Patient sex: M
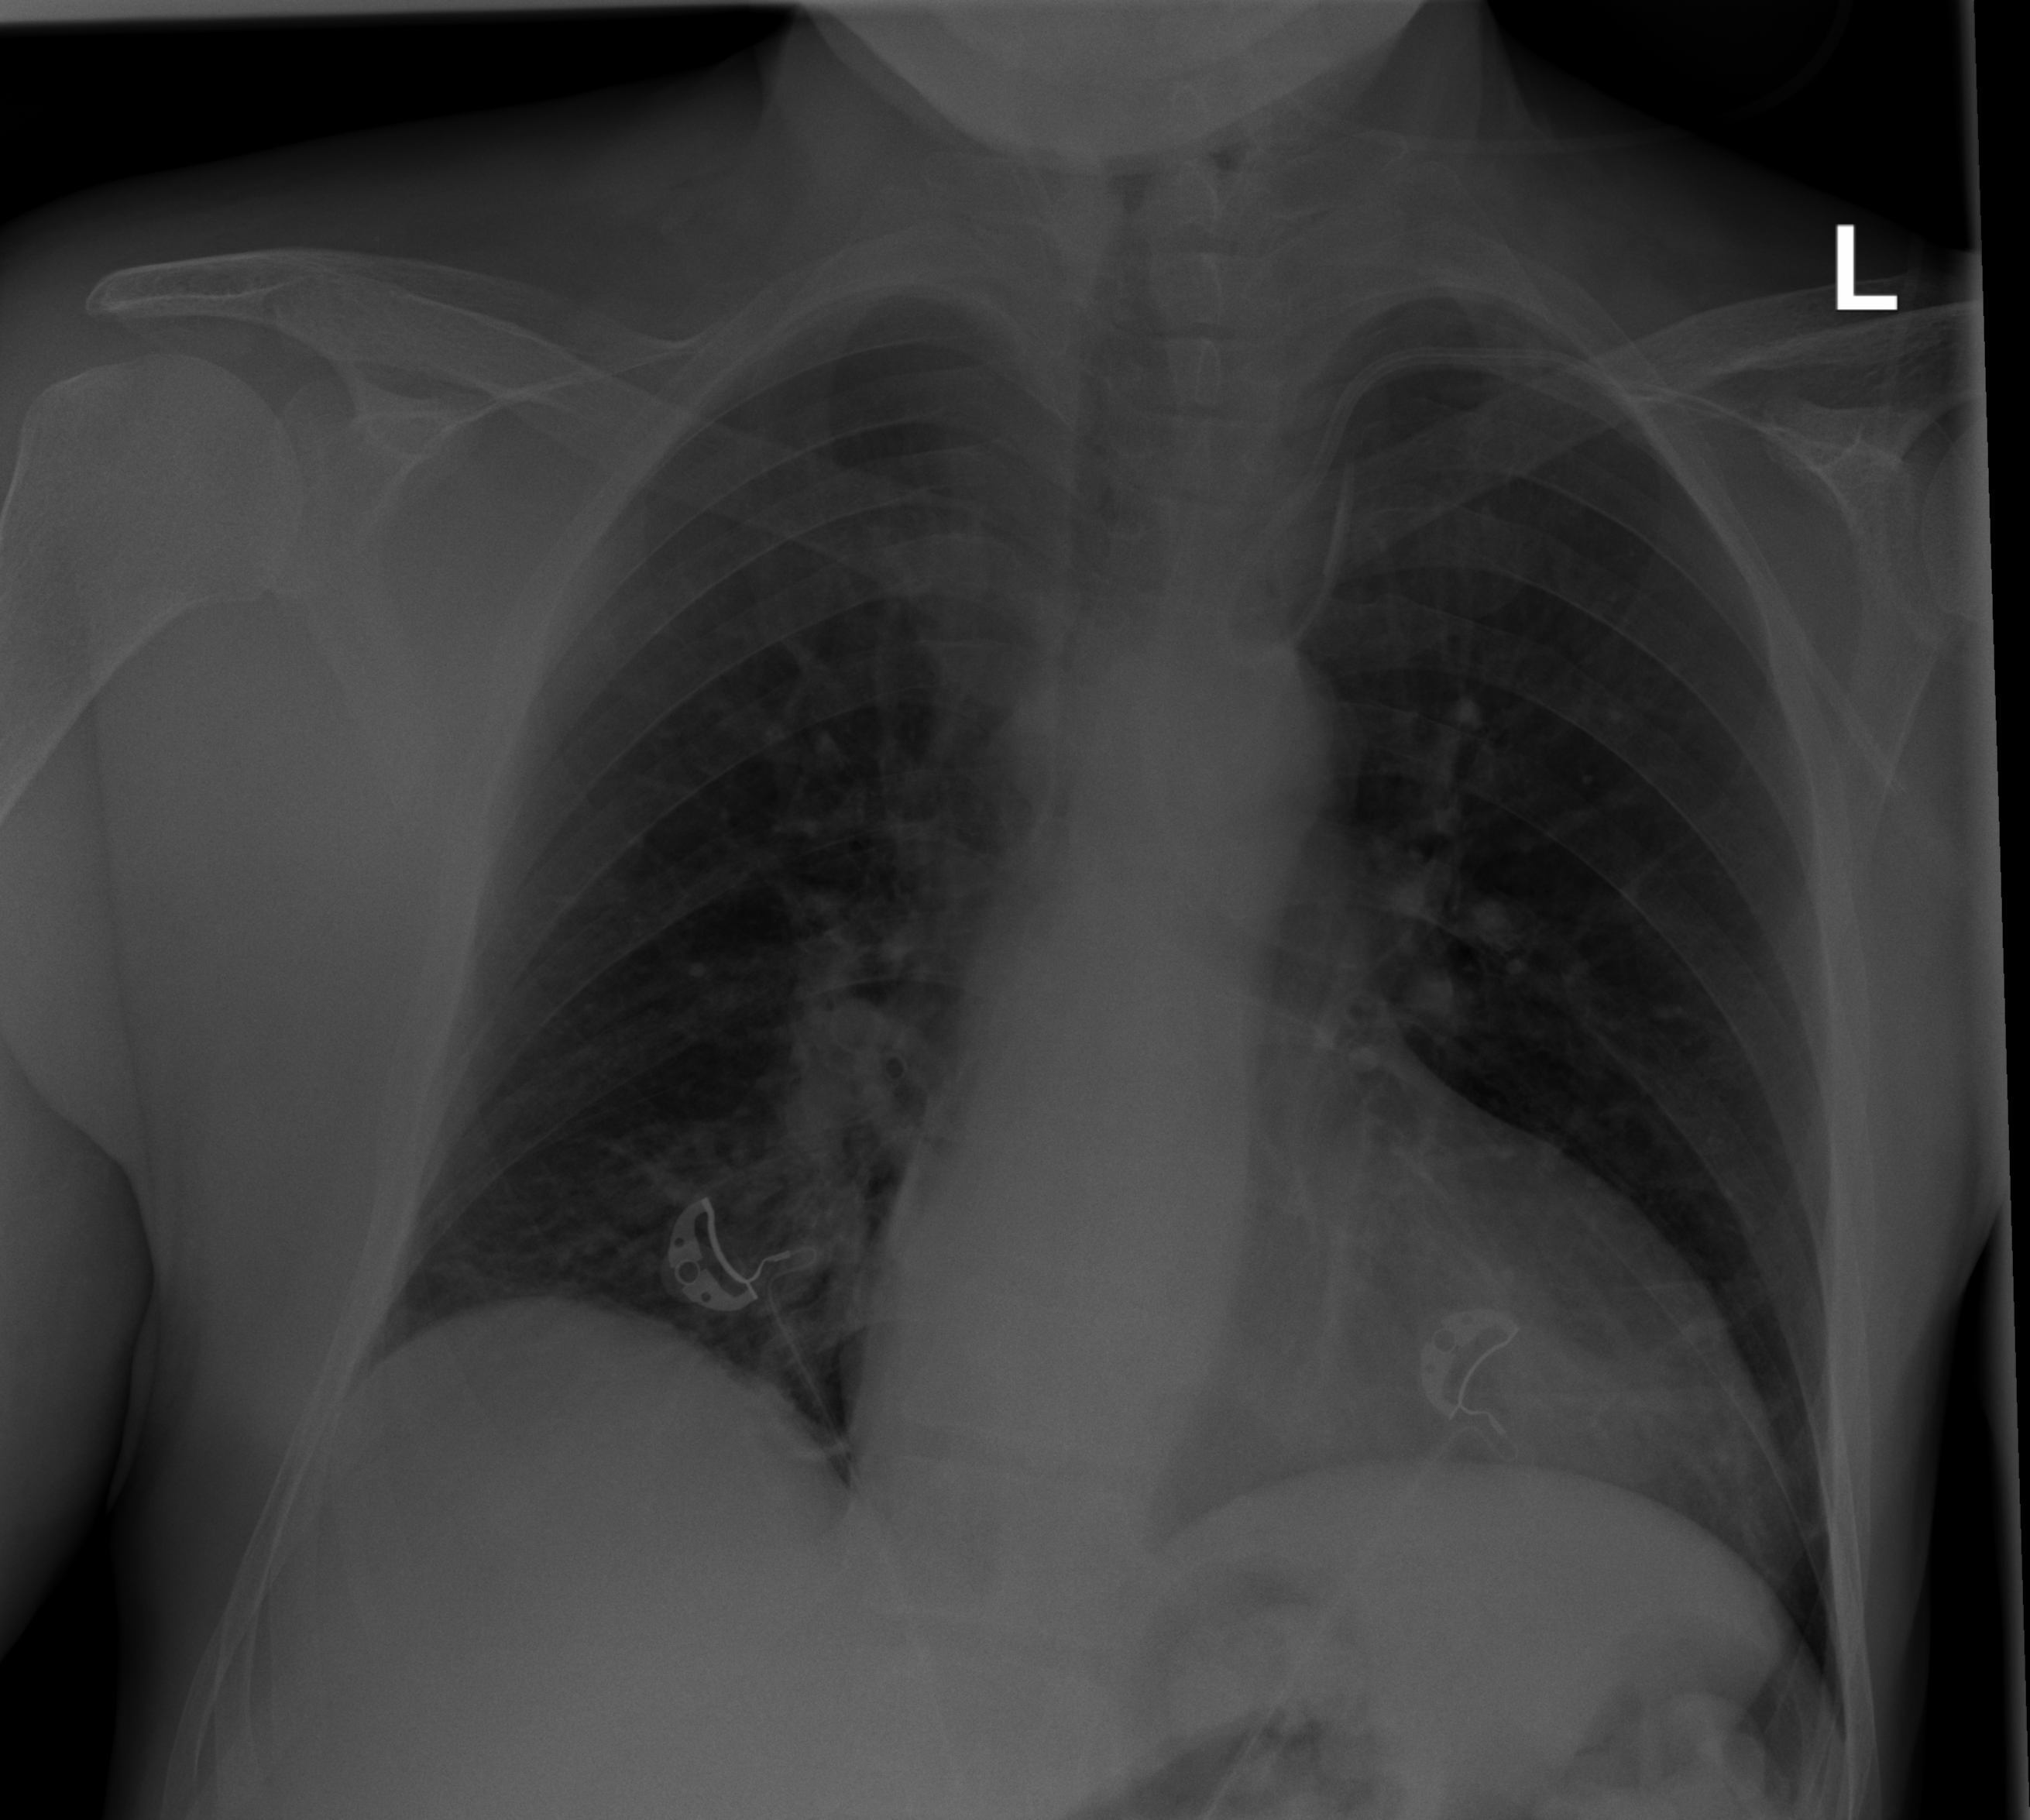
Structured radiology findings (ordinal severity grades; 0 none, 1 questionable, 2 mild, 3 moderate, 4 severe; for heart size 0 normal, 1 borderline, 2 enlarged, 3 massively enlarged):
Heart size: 1
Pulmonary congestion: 0
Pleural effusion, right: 2
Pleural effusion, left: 0
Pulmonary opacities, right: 0
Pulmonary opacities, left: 0
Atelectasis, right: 1
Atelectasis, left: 0